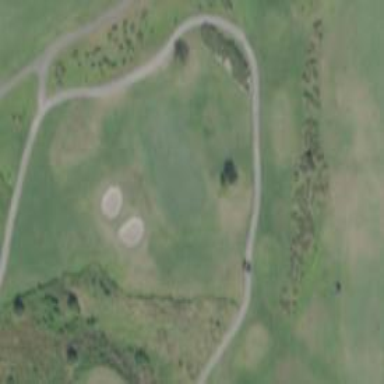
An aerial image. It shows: View of golf hole.